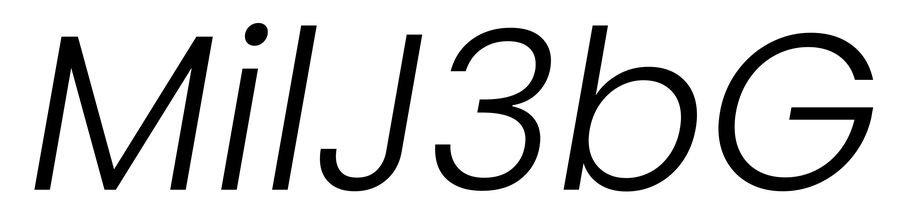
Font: Poppins-LightItalic